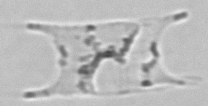
Label: Eucampia